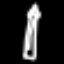
Label: pencil